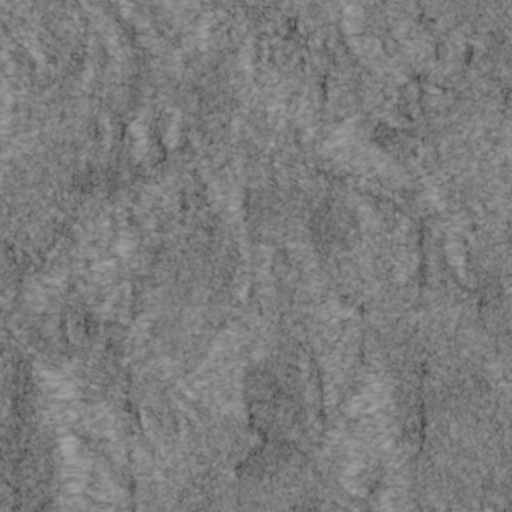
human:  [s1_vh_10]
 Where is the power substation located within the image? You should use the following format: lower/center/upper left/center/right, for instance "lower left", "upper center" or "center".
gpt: The power substation is located in the upper center of the image.
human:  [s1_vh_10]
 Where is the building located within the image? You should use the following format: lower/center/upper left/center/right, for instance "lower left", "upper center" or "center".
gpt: There is no building in the image.

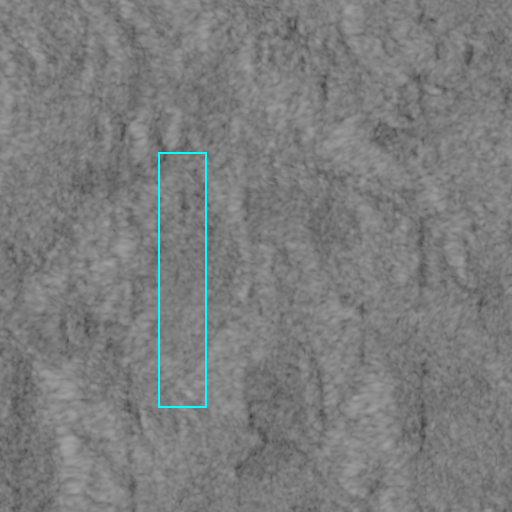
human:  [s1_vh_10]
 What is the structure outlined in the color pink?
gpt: There is no pink outline.
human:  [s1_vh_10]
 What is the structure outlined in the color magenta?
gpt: There is no structure outlined in magenta.